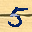
Label: 5